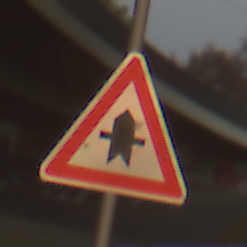
Verkehrszeichen: Vorfahrt
Umgebung: Outdoor, Suburban
Tageszeit: SunriseSunset
Wetter: PartlyCloudy
Licht: Natural
Jahreszeit: NotSpecified
Kontrast: MediumContrast